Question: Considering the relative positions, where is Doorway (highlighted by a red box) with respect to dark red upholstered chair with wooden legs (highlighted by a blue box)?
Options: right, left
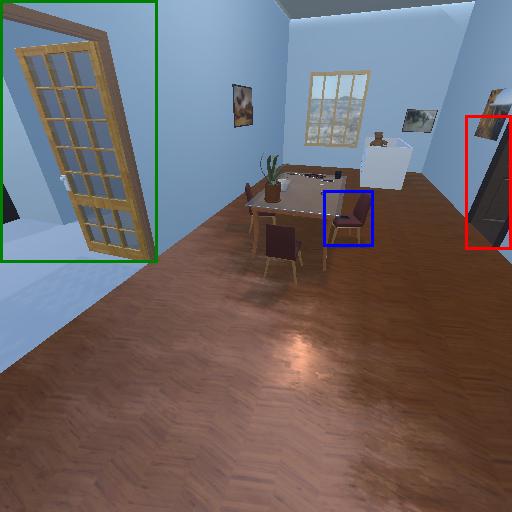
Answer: right